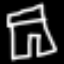
Label: pants